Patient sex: M
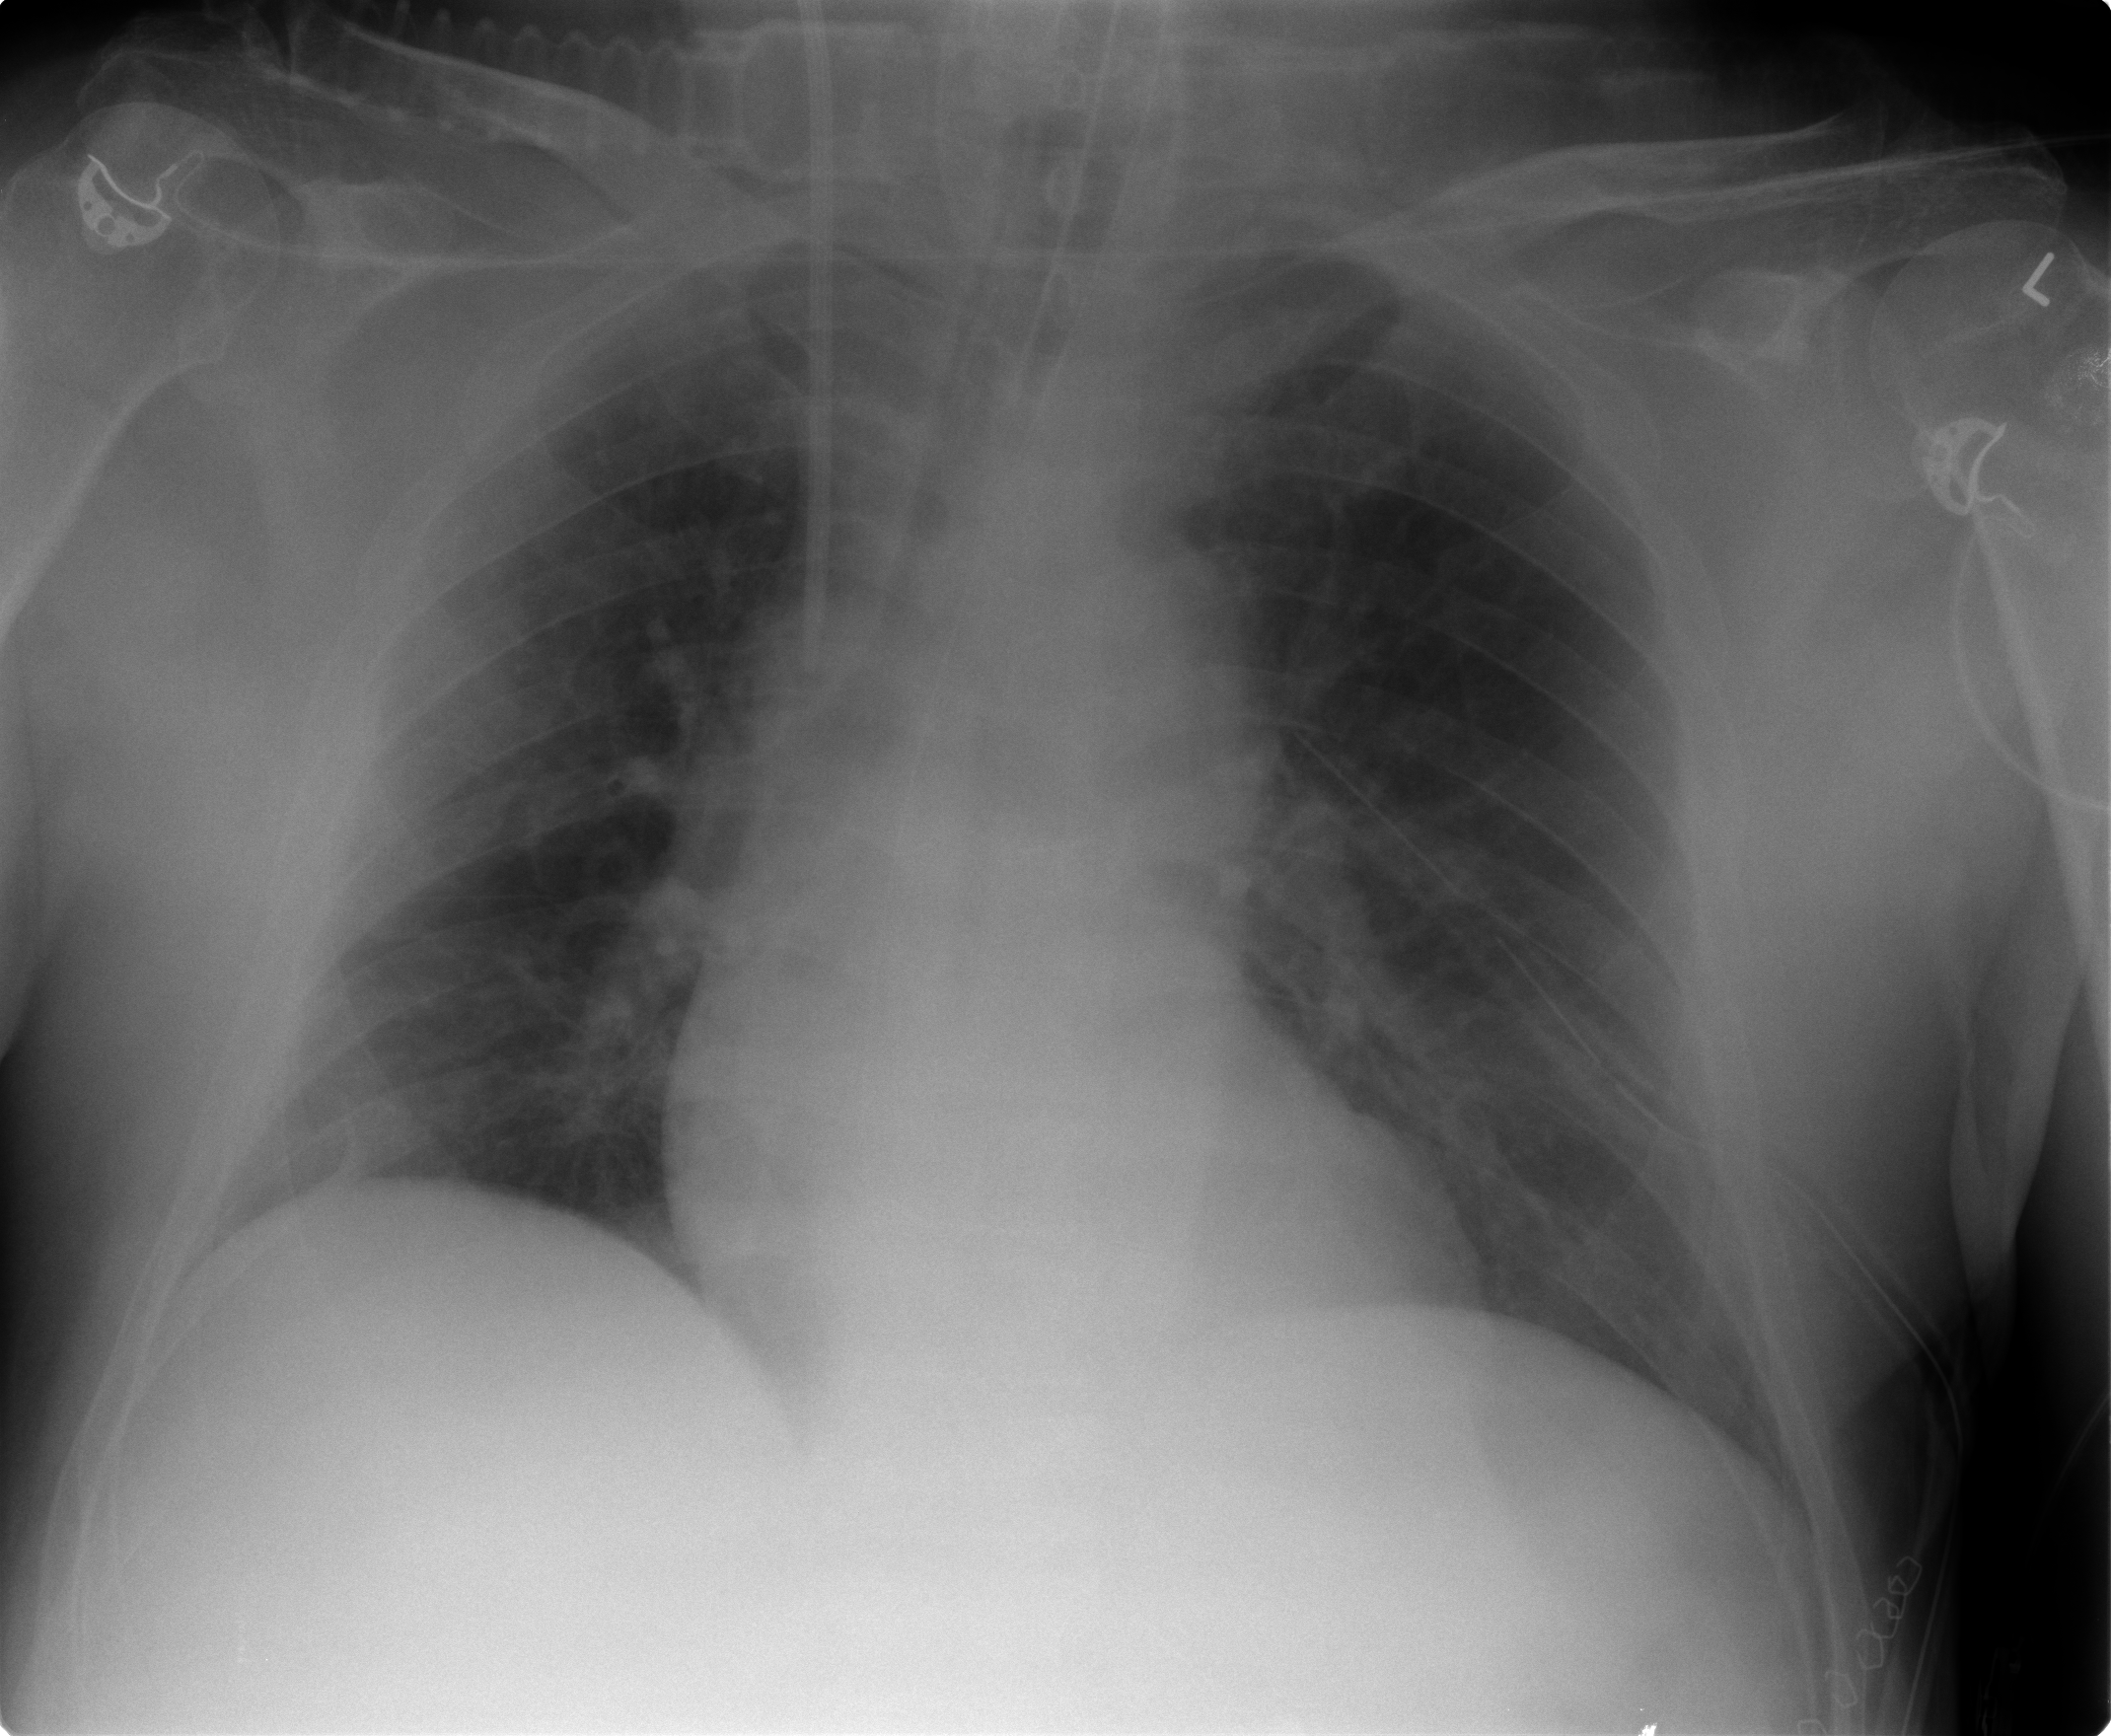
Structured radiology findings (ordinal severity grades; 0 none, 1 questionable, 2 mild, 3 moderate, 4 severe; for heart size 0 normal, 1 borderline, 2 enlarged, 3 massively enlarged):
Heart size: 0
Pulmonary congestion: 2
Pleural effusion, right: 0
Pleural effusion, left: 0
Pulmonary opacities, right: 0
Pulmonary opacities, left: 0
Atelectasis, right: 0
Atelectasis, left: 0